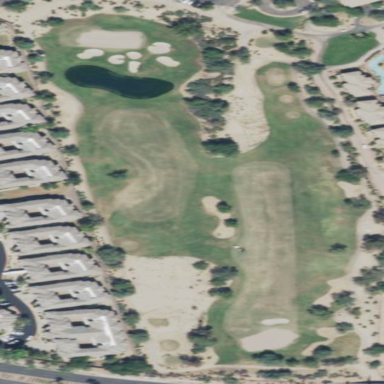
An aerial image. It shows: Golf course.